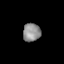
Tissue: lung
Cell type: T cells
Senescence score: 0.2382
Nuclear area (px): 310
Mean DAPI intensity: 145.158